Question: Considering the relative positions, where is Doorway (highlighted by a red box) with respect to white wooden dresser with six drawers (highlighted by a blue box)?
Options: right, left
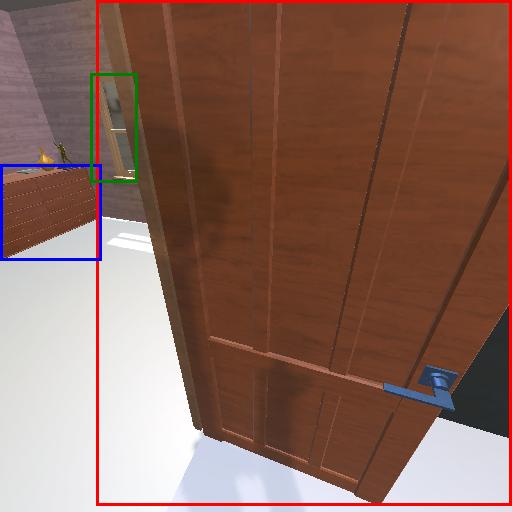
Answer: right